【题型】填空题　【知识点】平面几何　【难度】easy
已知：如图, 在 $\triangle ABC$ 中, $\angle A = 30^\circ$, $\angle B = 90^\circ$, $D$ 为 $AB$ 中点, $E$ 在线段 $AC$ 上, $\frac{AD}{AB} = \frac{DE}{BC}$, 则 $\frac{AE}{AC} =$ \underline{\hspace{2cm}}。

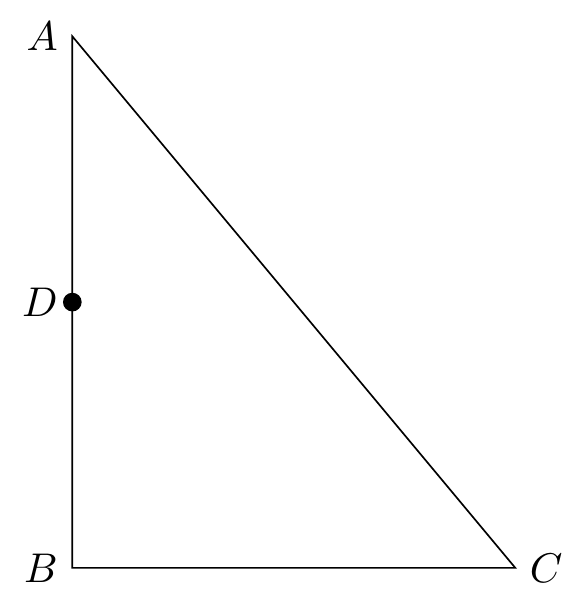
【解答】
解：$\because$ $D$ 为 $AB$ 中点,

$\therefore$ $\frac{AD}{AB} = \frac{1}{2}$,

当 $DE // BC$ 时, $\triangle ADE \sim \triangle ABC$, 则

$\frac{AD}{AB} = \frac{DE}{BC} = \frac{AE}{AC} = \frac{1}{2}$,

当 $DE$ 与 $BC$ 不平行时, $DE = DE'$,

在三角形 $ABC$ 中, $\angle A = 30^\circ$, $\angle B = 90^\circ$,

$\therefore$ $\angle C = \angle DEE' = 60^\circ$, $\angle B = \angle ADE = 90^\circ$,

$\therefore$ $\triangle DEE'$ 是等边三角形, $\angle A = \angle ADE' = 30^\circ$,

$\therefore$ $DE = DE' = EE'$, $DE' = AE'$,

$\therefore$ $ED' = AE' = \frac{1}{2} EC$,

$\therefore$ $\frac{AE'}{AC} = \frac{1}{4}$,

故答案为：$\frac{1}{2}$ 或 $\frac{1}{4}$。

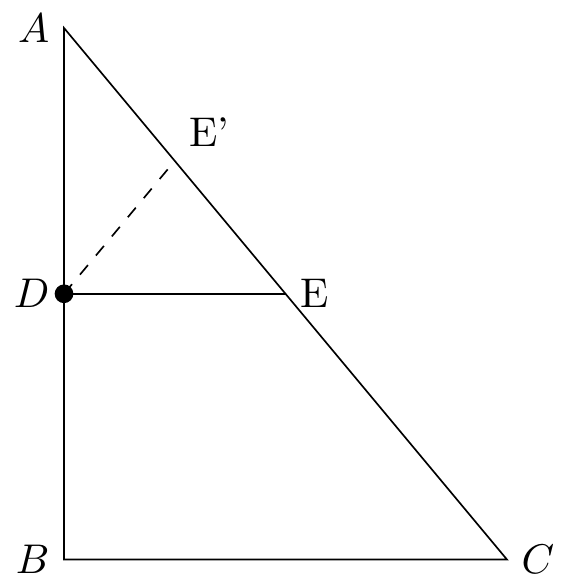